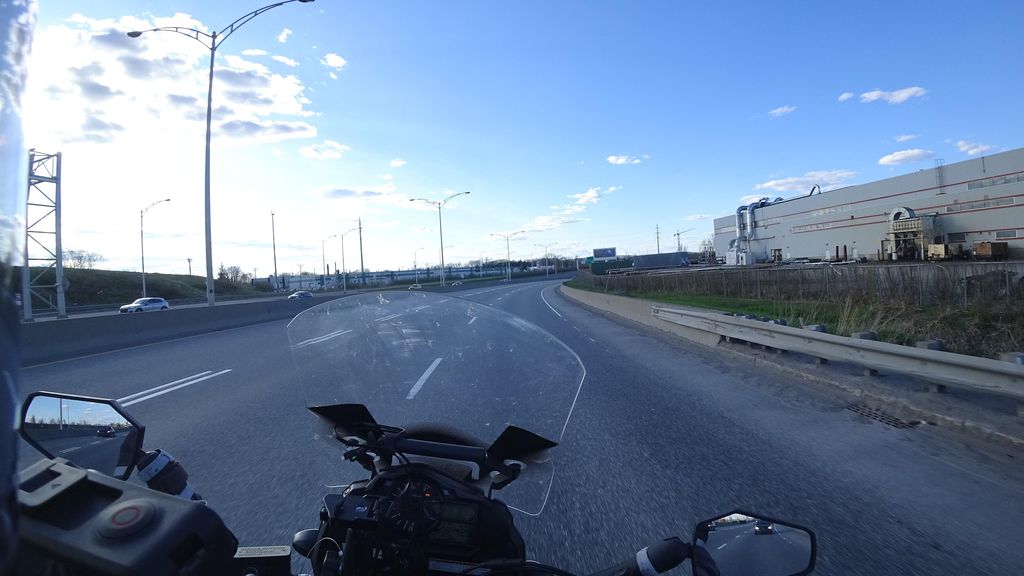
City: quebec_city